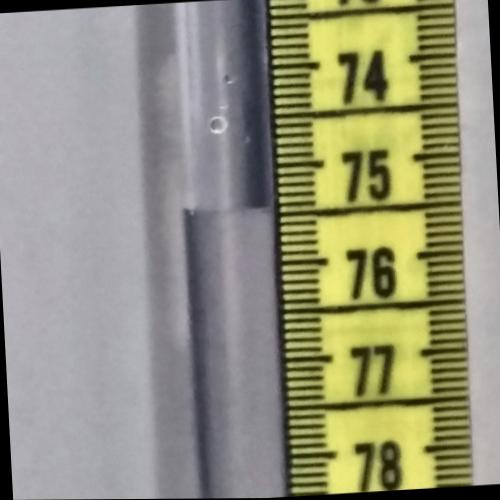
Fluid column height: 75.4 cm